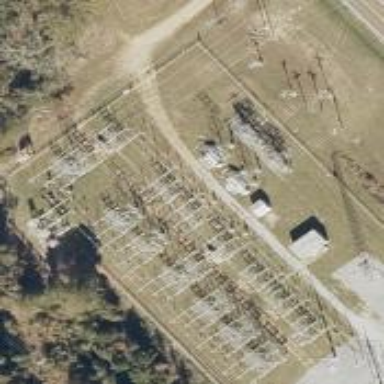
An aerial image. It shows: Switch for power supply.